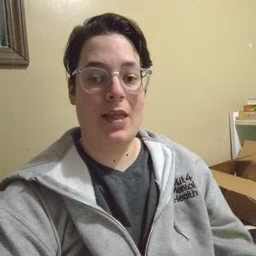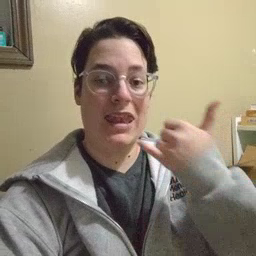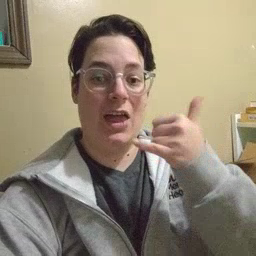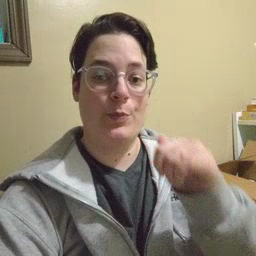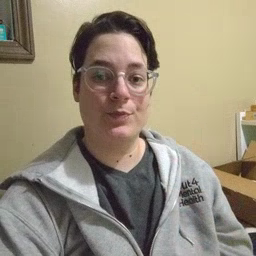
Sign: yellow